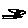
Label: flower